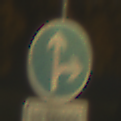
Verkehrszeichen: VorgeschriebeneFahrtrichtungGeradeausOderRechts
Zusatzzeichen unten: SonstigeFahrzeugePersonengruppenFrei2
Umgebung: Outdoor, Nature
Tageszeit: SunriseSunset
Wetter: Clear
Licht: Natural
Jahreszeit: NotSpecified
Kontrast: HighContrast